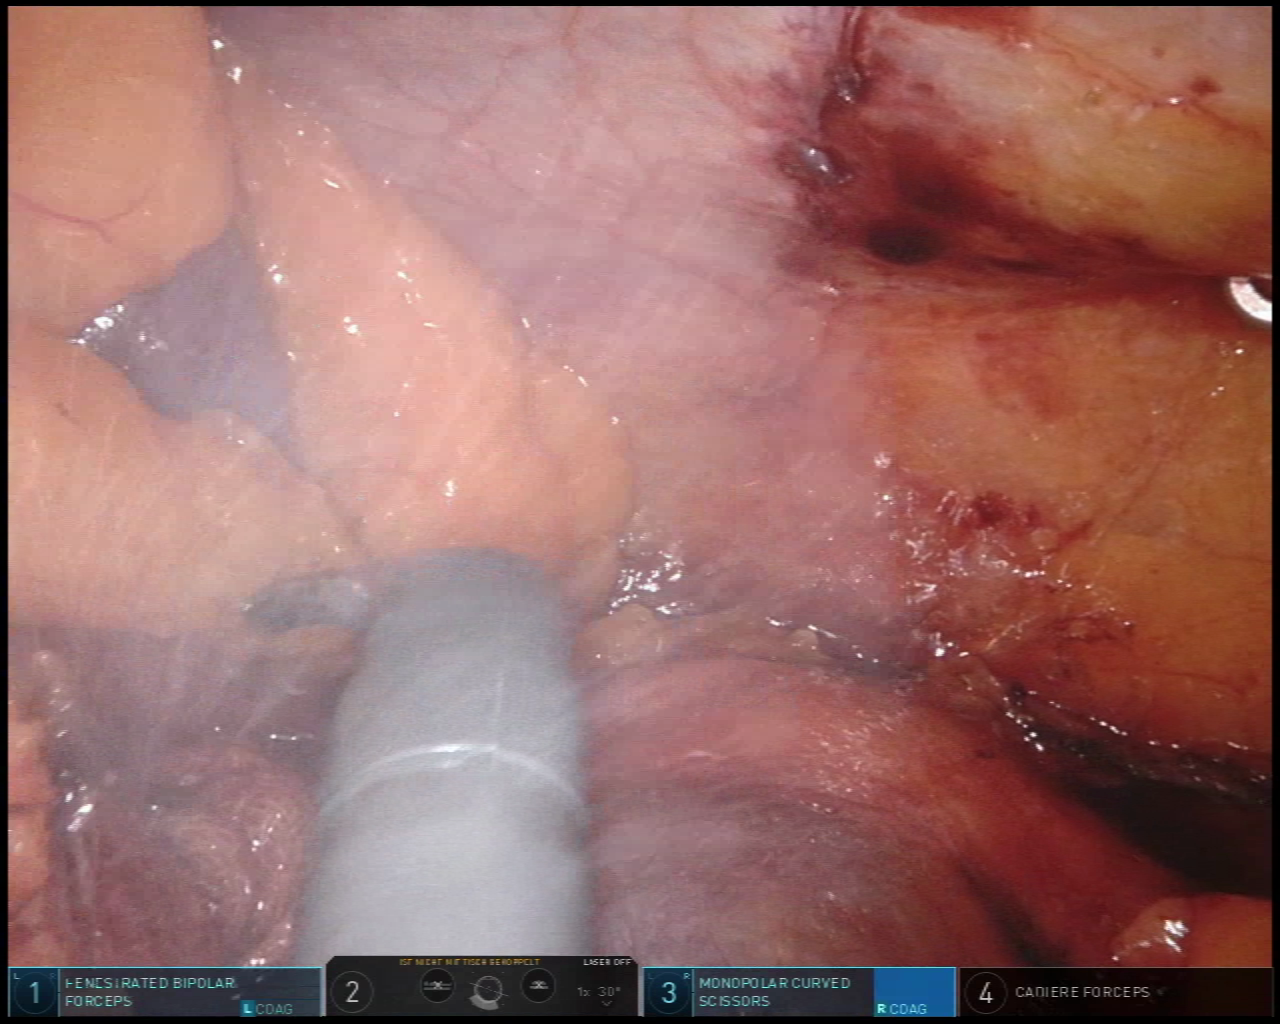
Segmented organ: spleen
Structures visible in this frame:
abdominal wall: yes
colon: no
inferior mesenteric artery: no
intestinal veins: no
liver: no
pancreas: no
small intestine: no
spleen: yes
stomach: no
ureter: no
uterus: no
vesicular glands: no